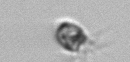
Label: Balanion